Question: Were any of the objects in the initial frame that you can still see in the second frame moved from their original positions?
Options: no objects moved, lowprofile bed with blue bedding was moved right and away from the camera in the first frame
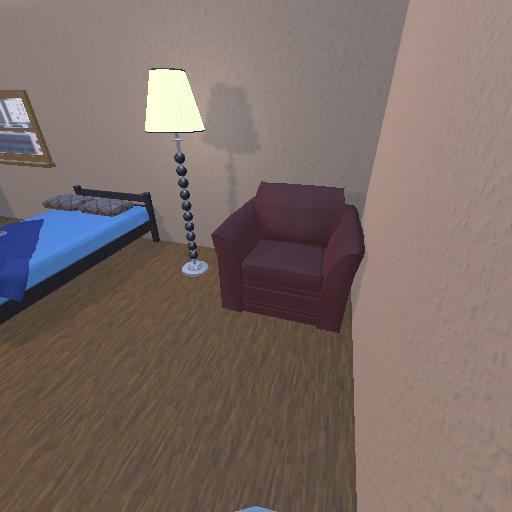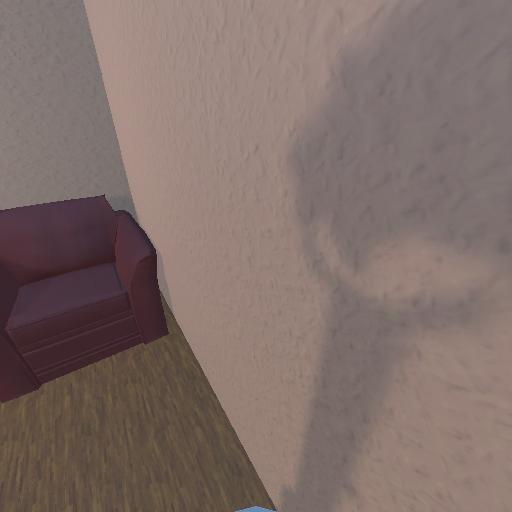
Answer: no objects moved